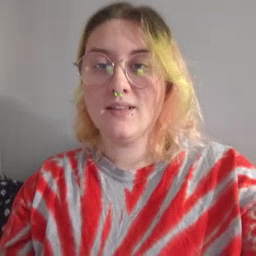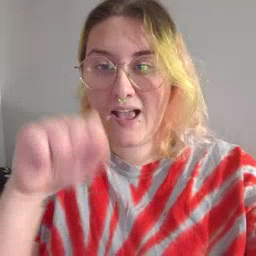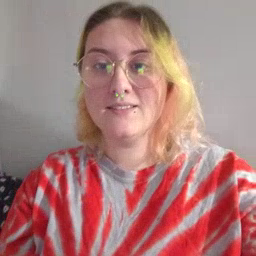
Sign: yes